Question:
I need to create layout as like the above design in android, i'm confused to go with listview or grid view, i'm comfortable with listview but how i can make column size dynamic, because column size varies based on the web service result for a particular row. please provide me some suggestion.
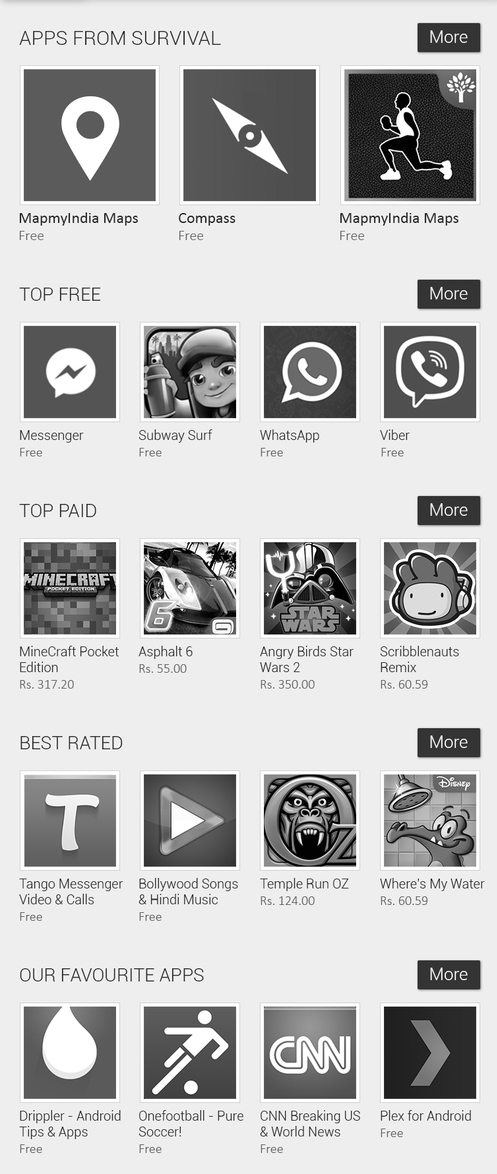
Answer: First of all do not use any scrollviews.
Why?
because it keeps all of your images in memory and if you have multiple items you will get OOM exception very quickly.
Solution:
Create a 'RecyclerView' as a root view with a 'LinearLayoutManager.VERTICAL' as a 'LayoutManager'. for each row you can put another 'RecyclerView' but now with a 'LinearLayoutManager.HORIZONTAL' as a 'LayoutManager'.
Take a look at <URL>